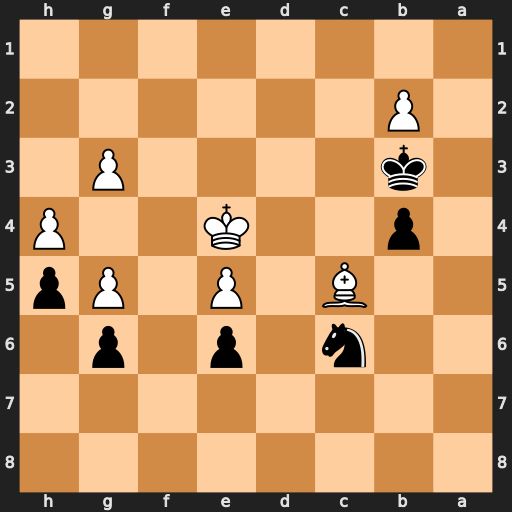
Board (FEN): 8/8/2n1p1p1/2B1P1Pp/1p2K2P/1k4P1/1P6/8
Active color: b
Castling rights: -
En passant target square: -
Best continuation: Kxb2 Bxb4 Nxb4